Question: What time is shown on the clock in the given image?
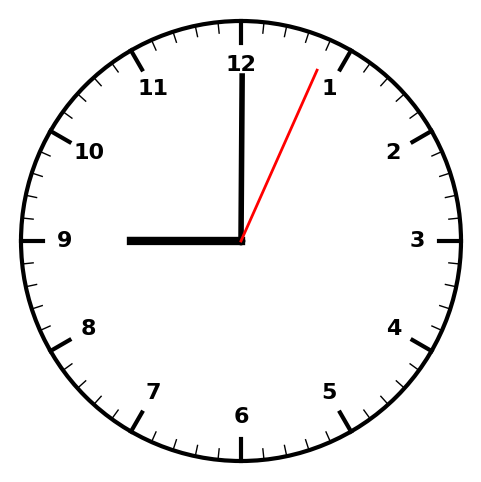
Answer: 09:00:04